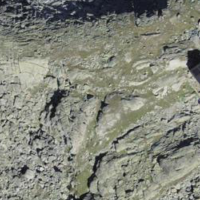
EUNIS habitat code: 48
Species observed at this site:
Phoenicurus ochruros
Capra ibex